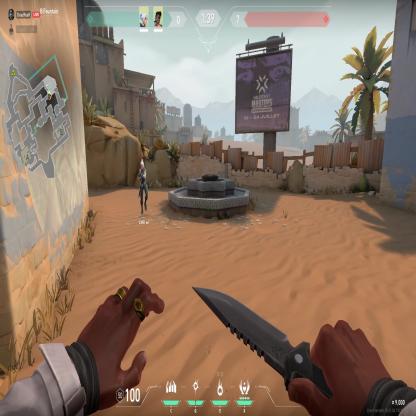
Label: teammate